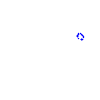
Particle: kaon